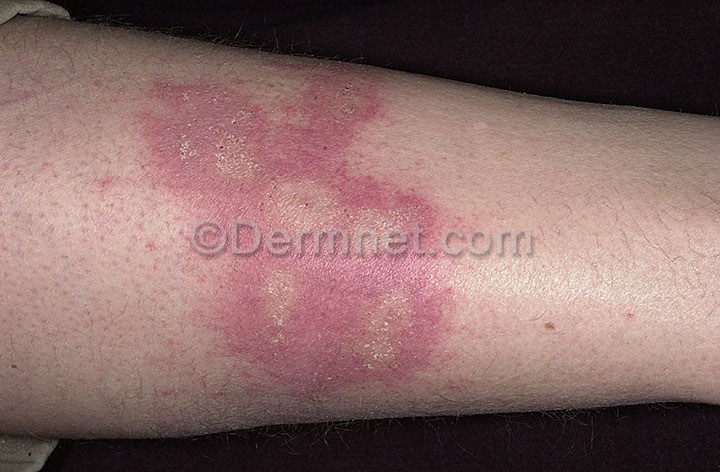
Disease: Poison Ivy Photos and other Contact Dermatitis